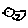
Label: bird